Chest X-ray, PA view. Patient: 57 years old, sex M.
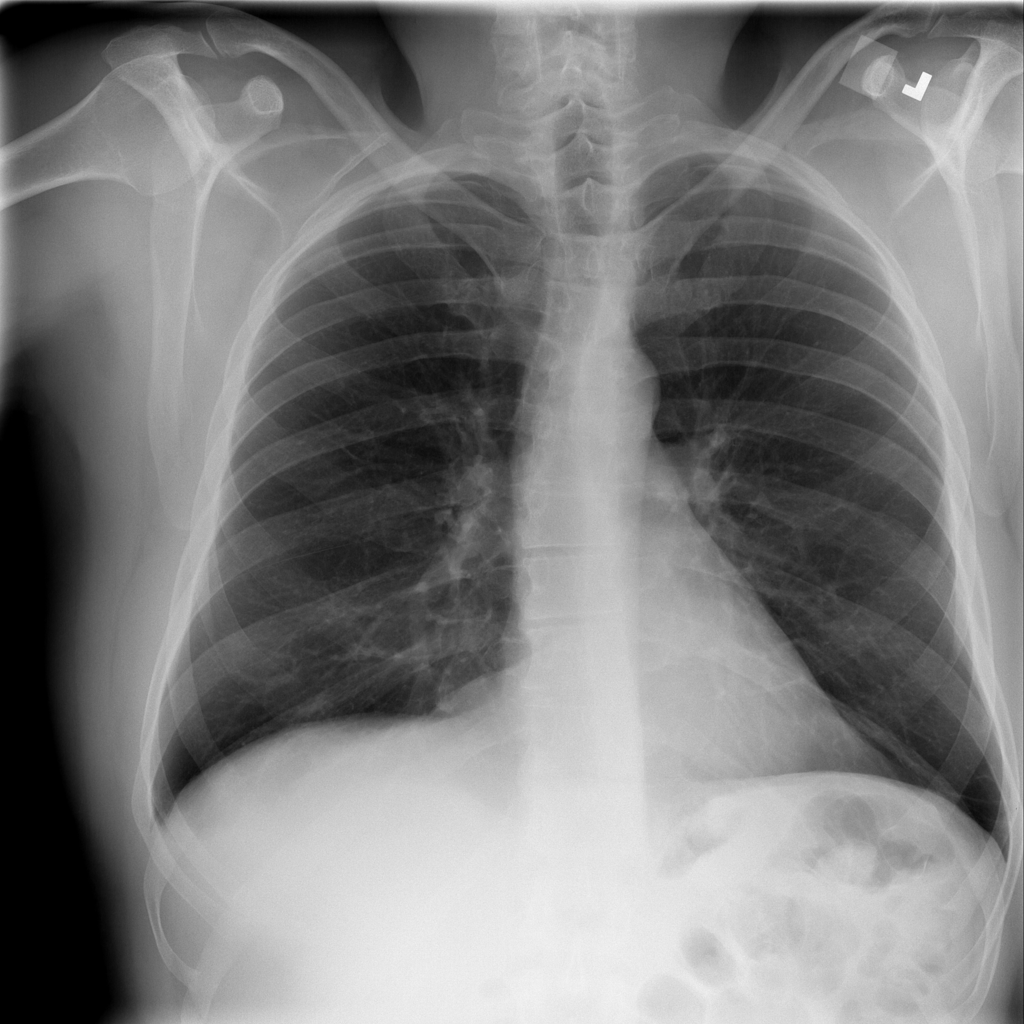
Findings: No Finding